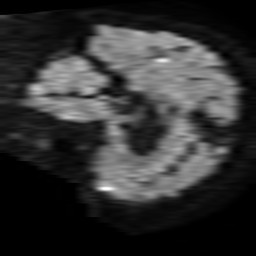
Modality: TRACE
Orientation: sagittal
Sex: female
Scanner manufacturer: philips
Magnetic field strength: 1.5 T
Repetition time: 3.403 s
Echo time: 0.06922 s